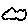
Label: cloud